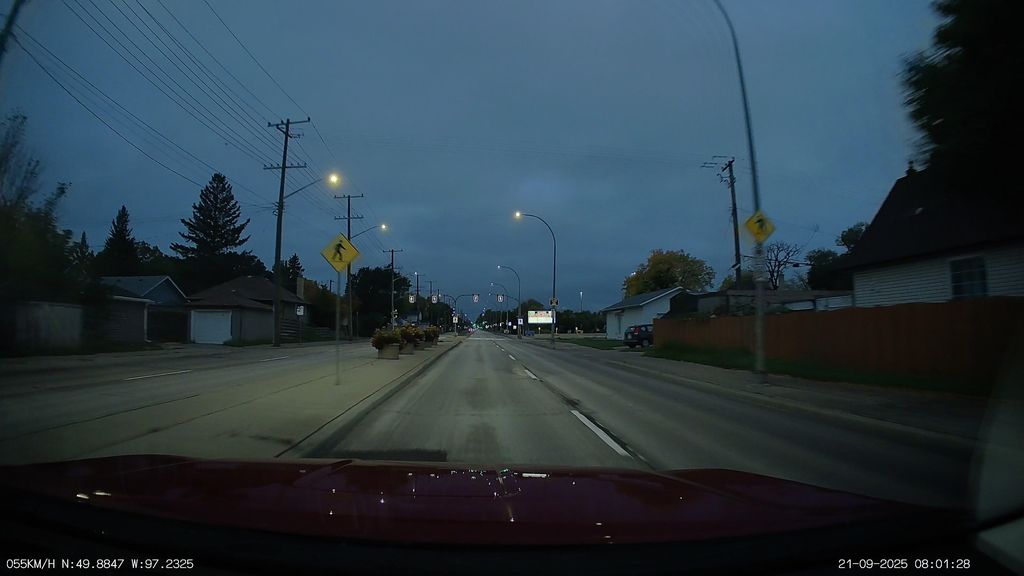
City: winnipeg